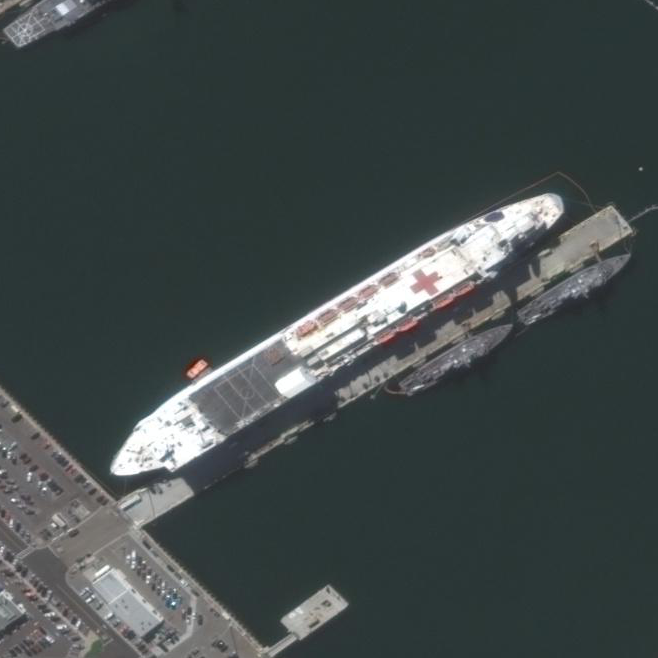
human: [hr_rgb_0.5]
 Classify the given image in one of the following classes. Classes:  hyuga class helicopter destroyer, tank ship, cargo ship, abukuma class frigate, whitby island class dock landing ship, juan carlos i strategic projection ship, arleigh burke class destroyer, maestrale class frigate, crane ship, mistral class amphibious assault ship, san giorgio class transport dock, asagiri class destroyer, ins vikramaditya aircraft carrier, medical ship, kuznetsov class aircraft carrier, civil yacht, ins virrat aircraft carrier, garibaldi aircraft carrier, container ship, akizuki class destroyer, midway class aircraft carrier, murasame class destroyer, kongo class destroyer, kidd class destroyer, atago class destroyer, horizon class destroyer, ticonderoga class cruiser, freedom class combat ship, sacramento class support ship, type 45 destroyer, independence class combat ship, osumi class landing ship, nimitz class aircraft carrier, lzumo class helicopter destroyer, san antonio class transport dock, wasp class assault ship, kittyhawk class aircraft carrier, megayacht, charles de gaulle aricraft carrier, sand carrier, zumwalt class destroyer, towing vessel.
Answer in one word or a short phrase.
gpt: Medical ship